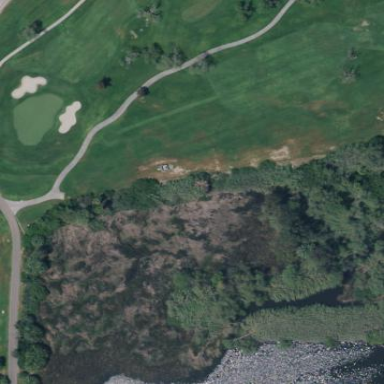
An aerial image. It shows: Area of rough grass used for golf.